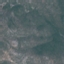
Label: HerbaceousVegetation